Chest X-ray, PA view. Patient: 43 years old, sex M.
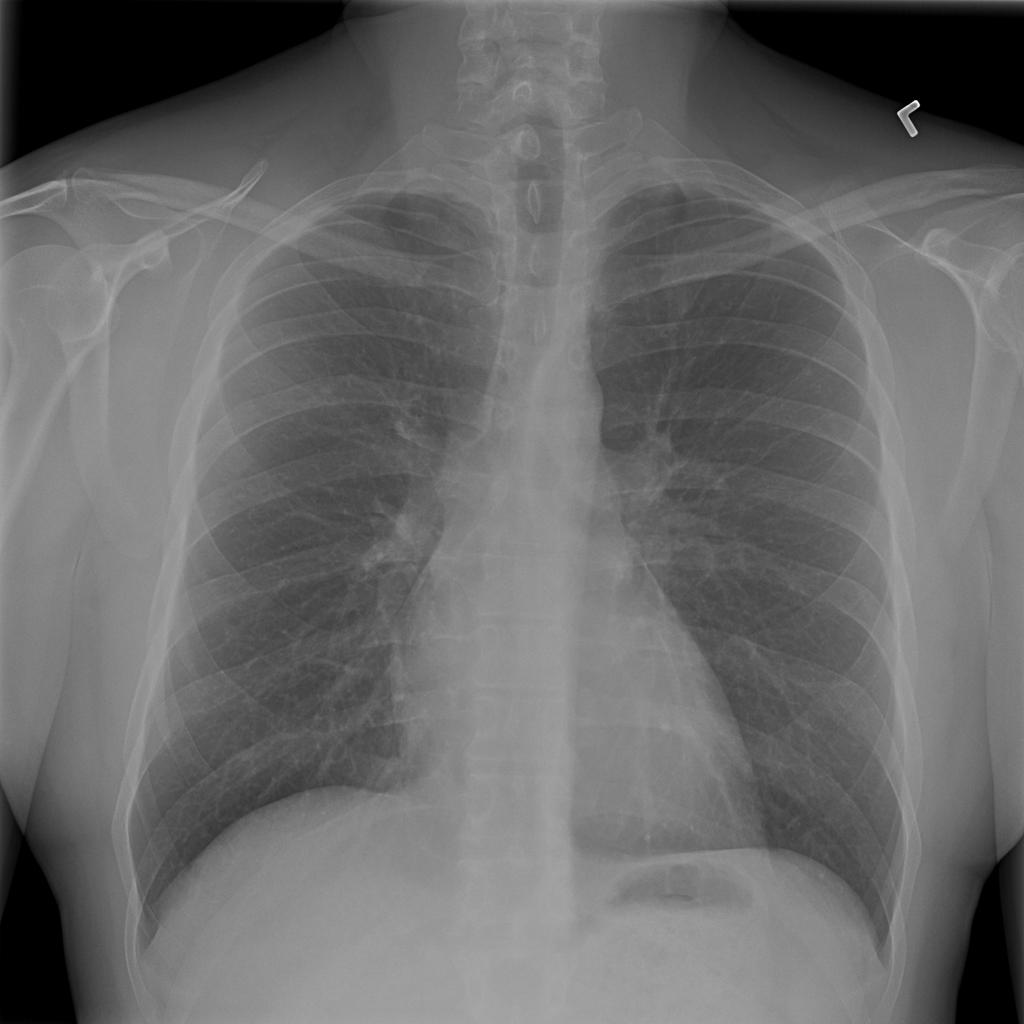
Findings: No Finding